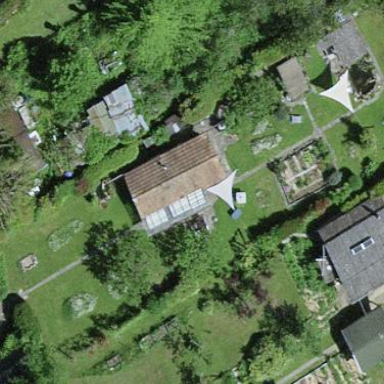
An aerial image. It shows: Allotment house.